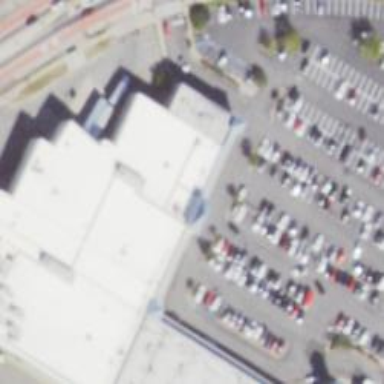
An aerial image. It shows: Supermarket.